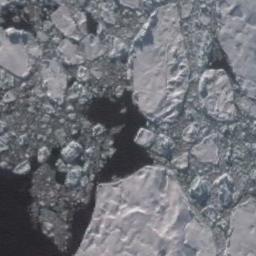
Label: sea_ice